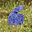
Label: 6